Aerial crown-view tile of a tropical tree (Barro Colorado Island, Panama), acquired 20241014:
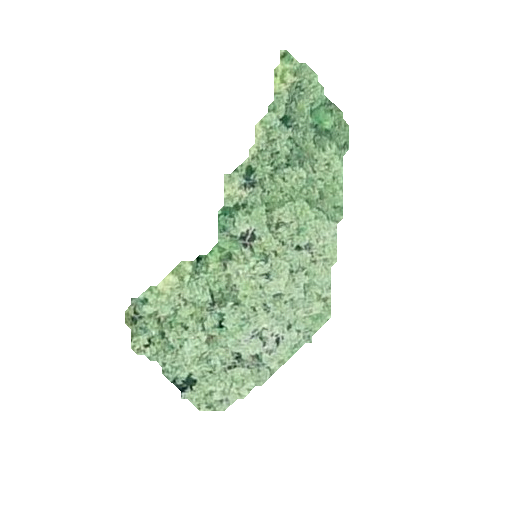
Species: Tabebuia rosea
GBIF accepted scientific name: Tabebuia rosea
Crown area: 62.507 m²